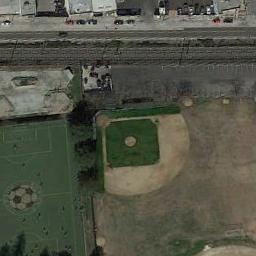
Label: baseball_diamond